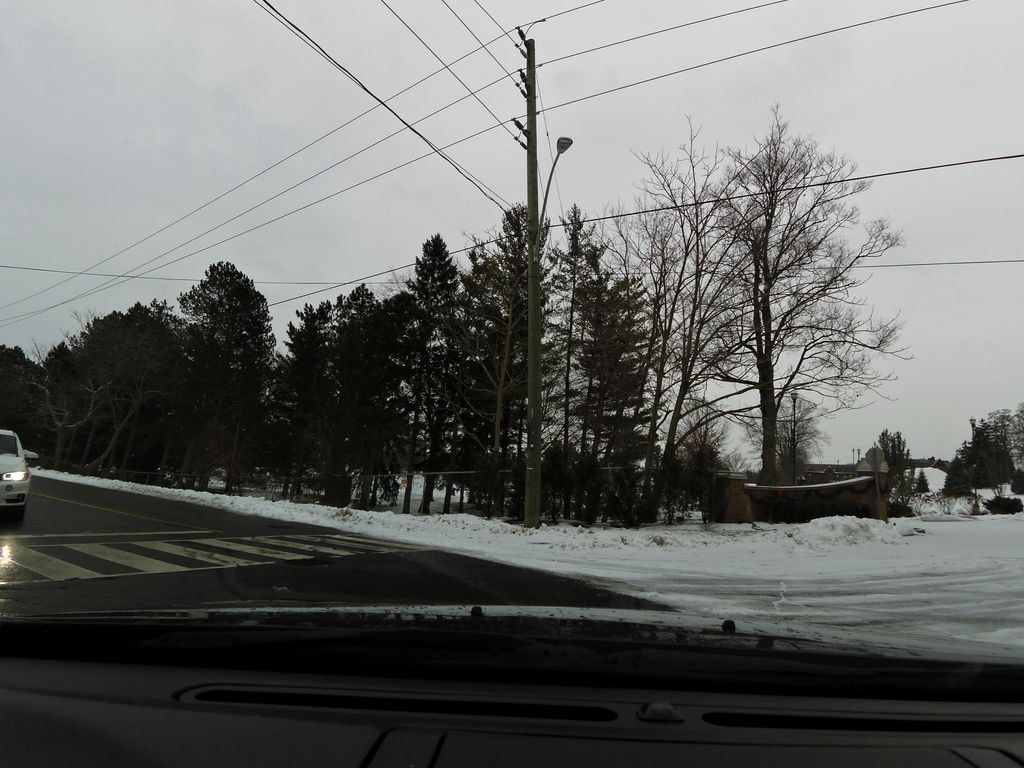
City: hamilton